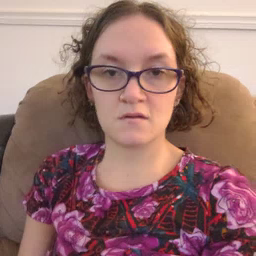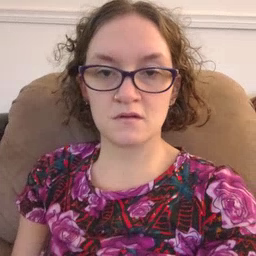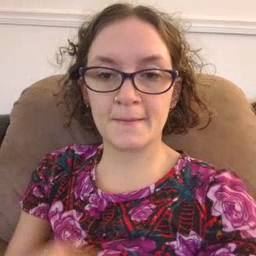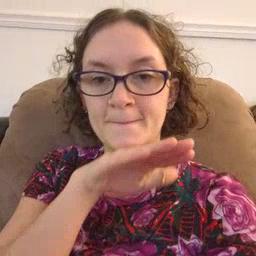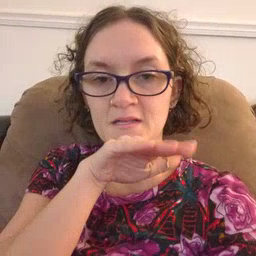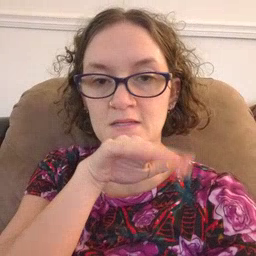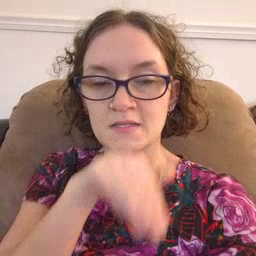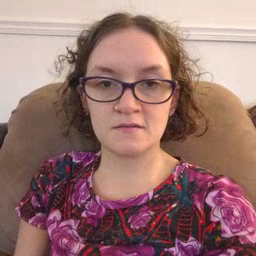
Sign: pig